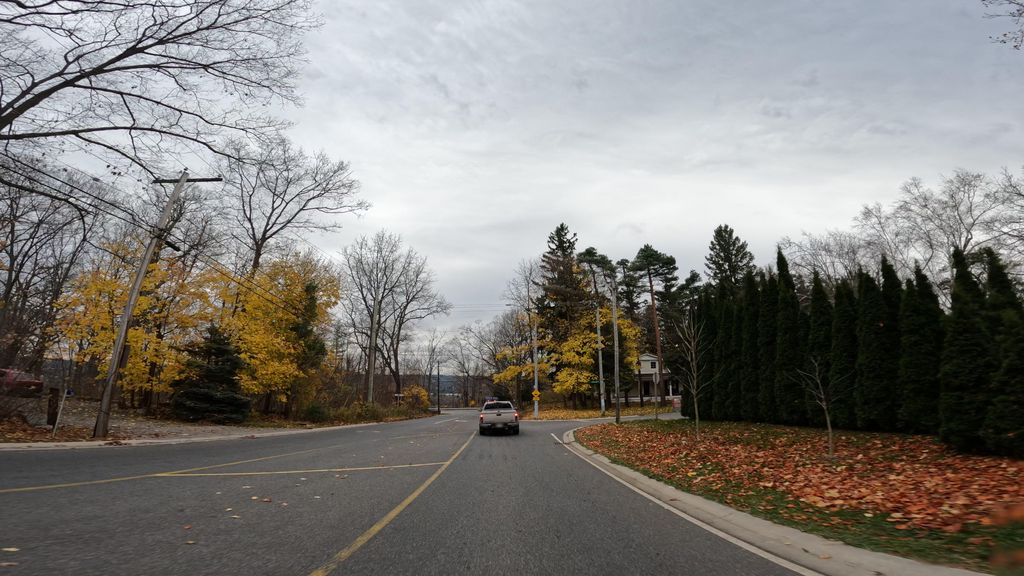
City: hamilton